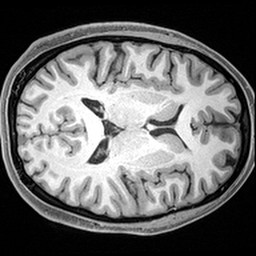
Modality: T1w
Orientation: axial
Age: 23
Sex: female
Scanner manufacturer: siemens
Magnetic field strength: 3 T
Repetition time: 2.4 s
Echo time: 0.0022 s